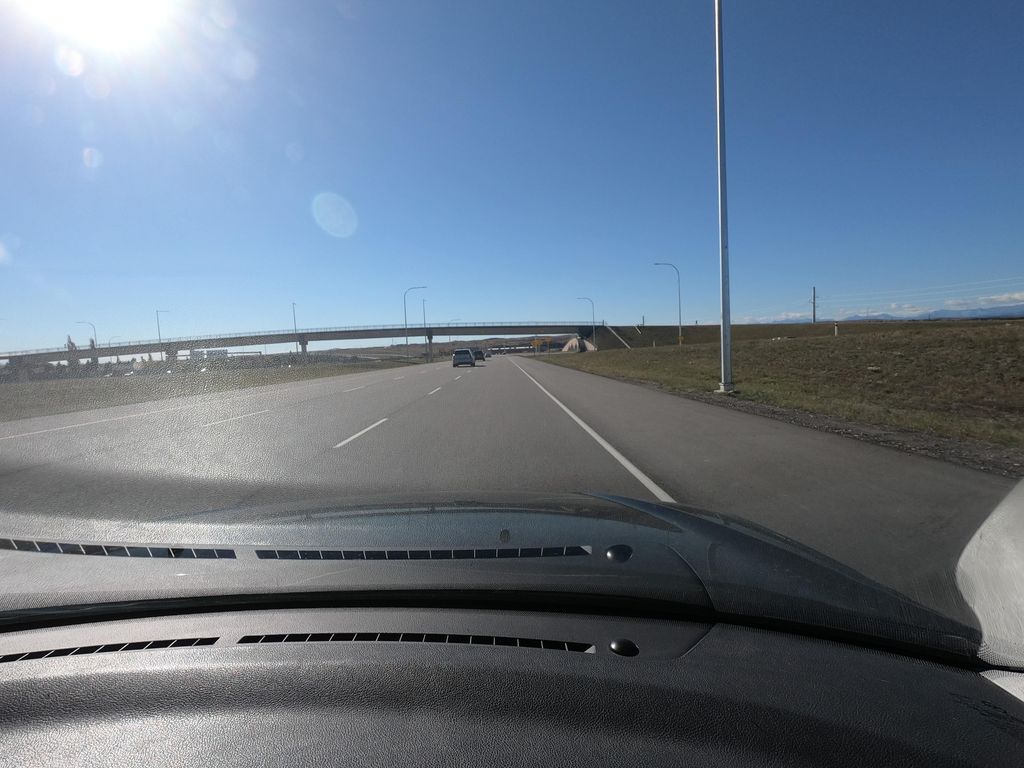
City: calgary